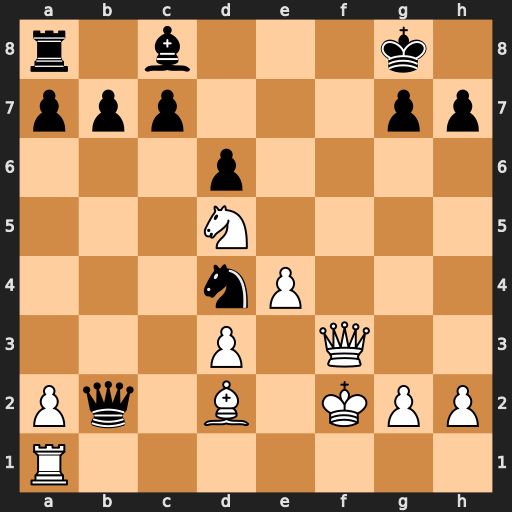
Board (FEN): r1b3k1/ppp3pp/3p4/3N4/3nP3/3P1Q2/Pq1B1KPP/R7
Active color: w
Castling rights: -
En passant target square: -
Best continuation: Ne7+ Kh8 Qf8#